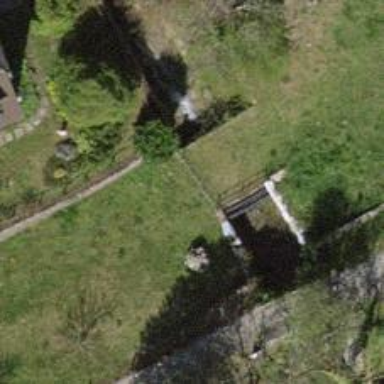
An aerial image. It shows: Abandoned railway.